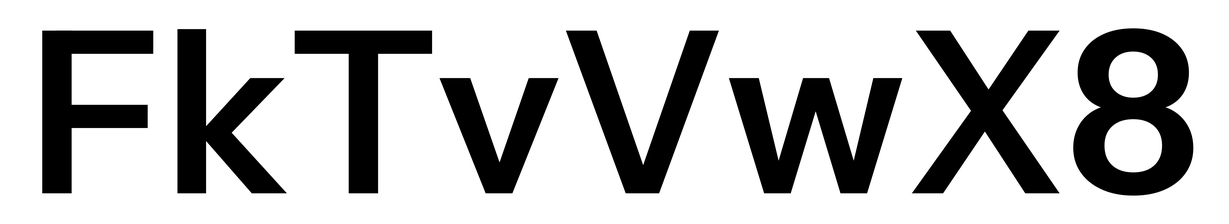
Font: InstrumentSans_SemiBold